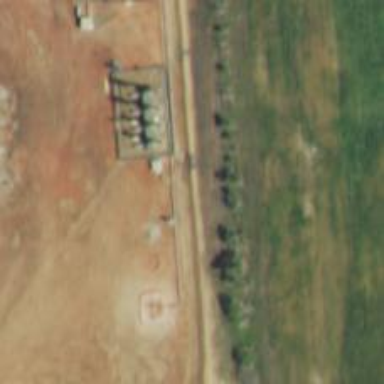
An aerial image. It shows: Storage tank with man-made structure.